Field crop: maize
Growth stage: 2
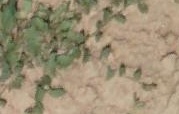
Species: convolvulus